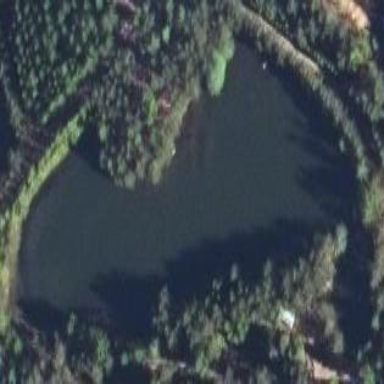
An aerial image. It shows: Peaceful pond surrounded by nature.